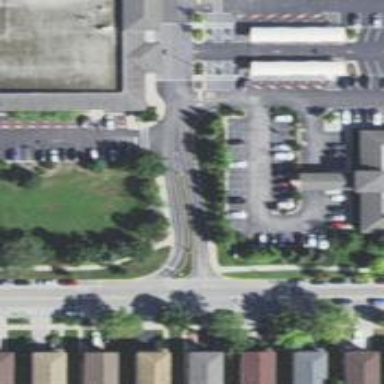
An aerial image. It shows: Unmarked crossing on footway.